Question: All,
I need to add a domain class for a new key table that relates a table of club members ([dbo].NewClubProspect) to emails ([dbo].NewClubEmail) sent to them.
I am not sure how to set this up in the domain classes.
Need to annotate the key table (NewClubProspectNewClubEmail) Since both properties are foreign keys, not sure if I need an actual primary key, too? How do I annotate this?
Here is a diagram of how the tables relate. The table on the bottom of the diagram (NewClubProspectNewClubEmail) is the new table that I need to create in the database and in code, in a domain class.

Here are my domain classes (chopped down for brevity)
'''
public class NewClub
{
public NewClub()
{
NewClubProspects = new List<NewClubProspect>();
NewClubEmails = new List<NewClubEmail>();
}
public int Id { get; set; }
public string NewClubName { get; set; }
public string NewClubLocation { get; set; }
public string NewClubType { get; set; }
public string NewClubCity { get; set; }
public string NewClubState { get; set; }
public string NewClubCountry { get; set; }
public virtual List<NewClubProspect> NewClubProspects { get; set; }
public virtual List<NewClubEmail> NewClubEmails { get; set; }
}
public class NewClubProspect
{
[Key]
public int Id { get; set; }
//Foreign Key
public int NewClubId { get; set; }
public bool IsConverted { get; set; }
public string ProspectFirstName { get; set; }
public string ProspectLastName { get; set; }
public string ProspectEmail { get; set; }
public virtual NewClub NewClub { get; set; }
public virtual List<NewClubEmail> NewClubEmails { get; set; }
}
public class NewClubEmail
{
//Primary key
[Key]
public int Id { get; set; }
//Foreign Key
public int NewClubId { get; set; }
public string Subject { get; set; }
public virtual List<NewClubProspect> Recipients { get; set; }
public string Body { get; set; }
public DateTime CreateDate { get; set; }
public DateTime ModifiedDate { get; set; }
public DateTime? SentDate { get; set; }
public NewClub NewClub { get; set; }
public NewClubEmail()
{
Recipients = new Collection<NewClubProspect>();
}
}
//---------------------------------------------------------
// Not sure what to do here. They are both foreign keys
//---------------------------------------------------------
public class NewClubProspectNewClubEmail
{
public int NewClubEmail_Id {get; set;}
public int NewClubProspect_Id {get; set;
}
'''
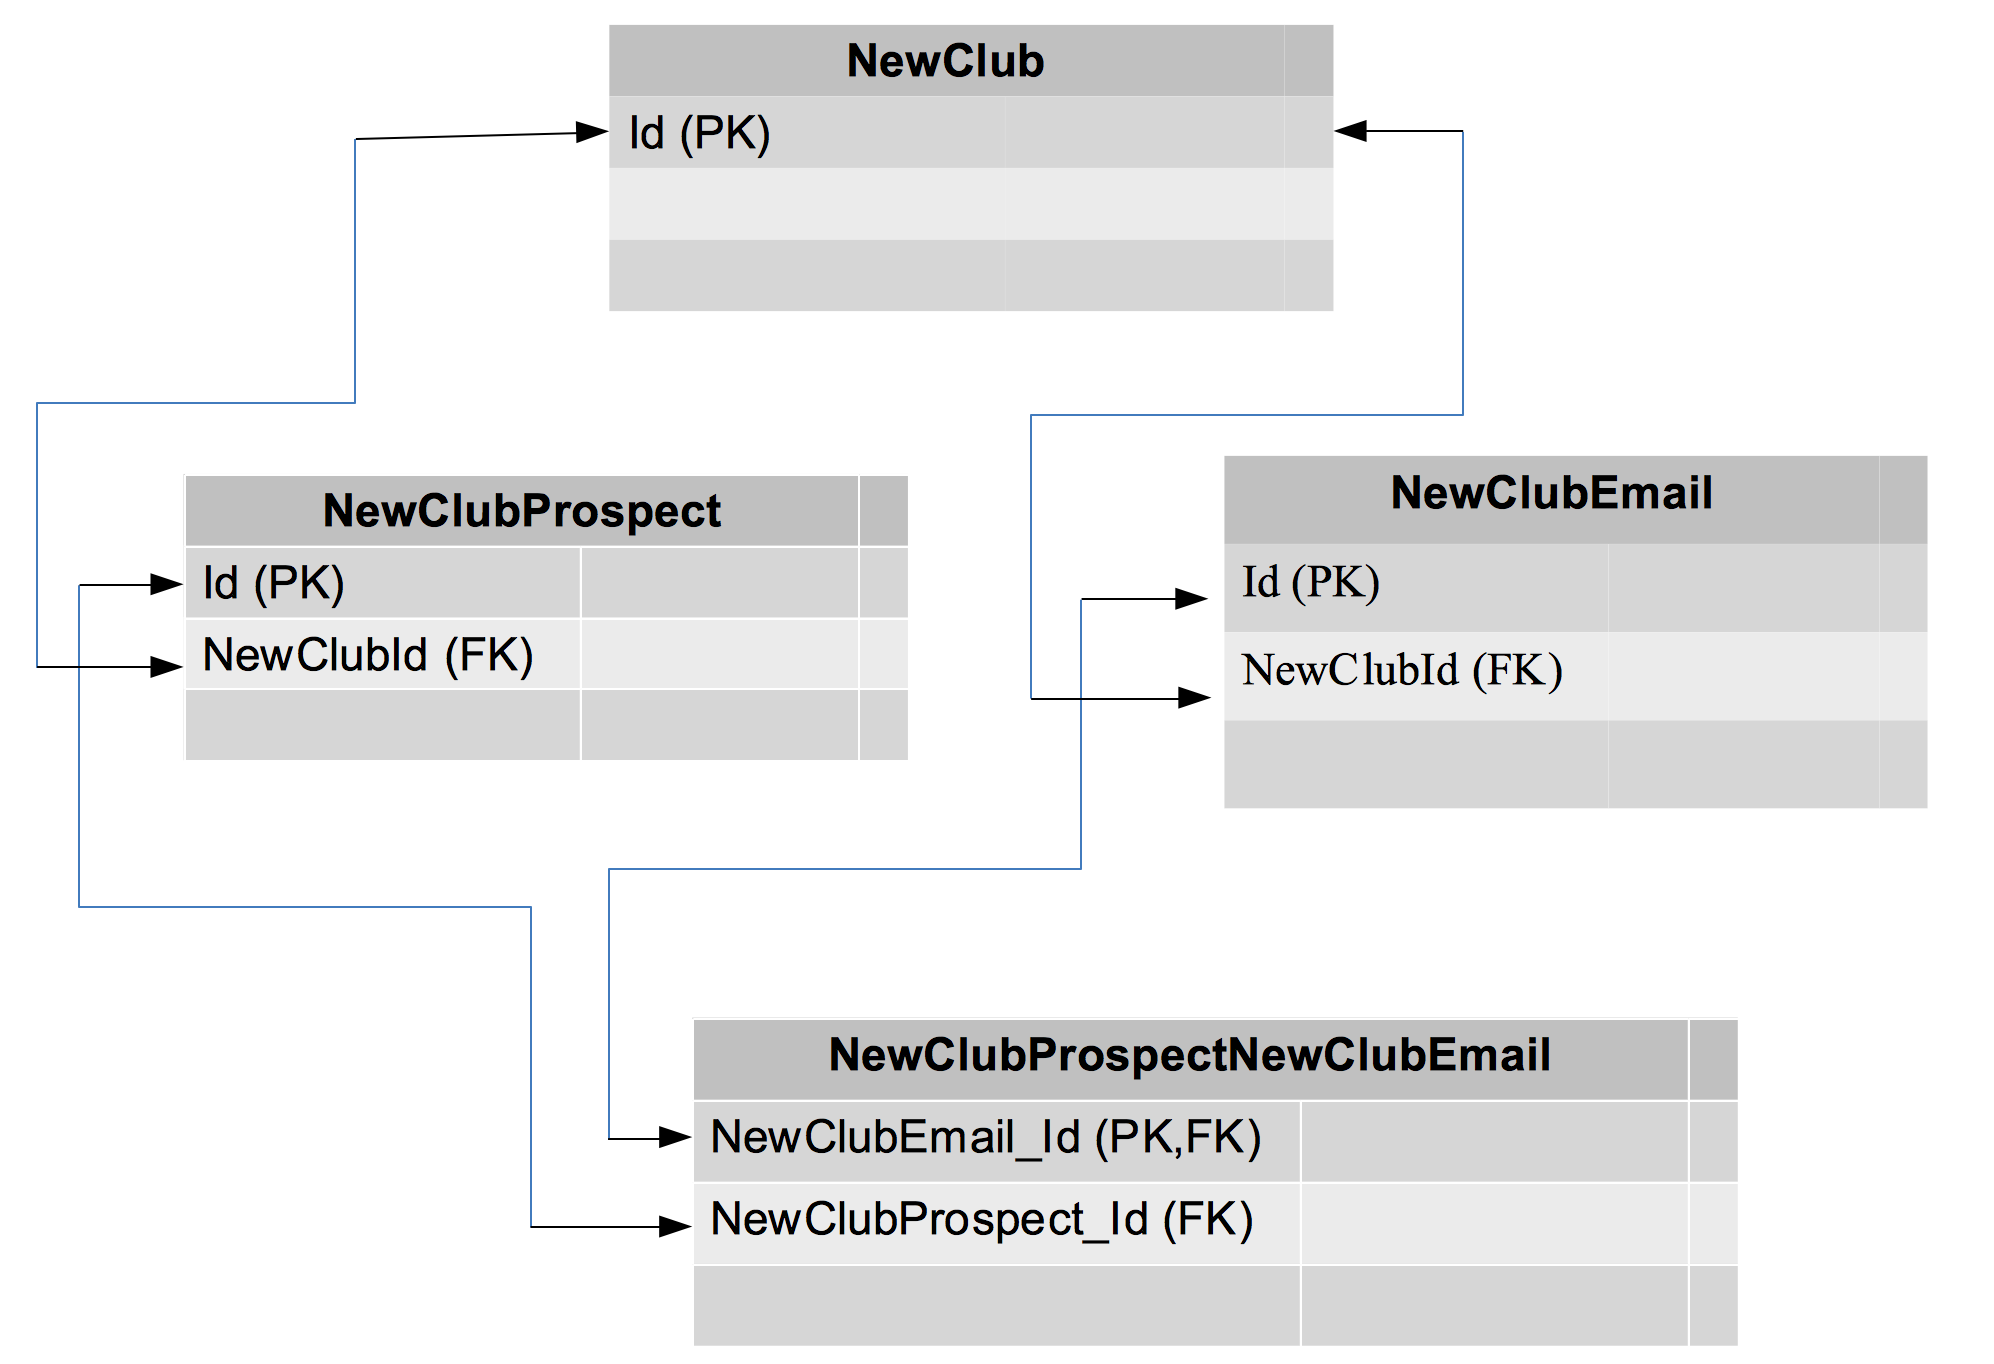
Answer: Just mark both as Key:
'''
[Key]
public int NewClubEmail_Id {get; set;}
[Key]
public int NewClubProspect_Id {get; set;}
'''